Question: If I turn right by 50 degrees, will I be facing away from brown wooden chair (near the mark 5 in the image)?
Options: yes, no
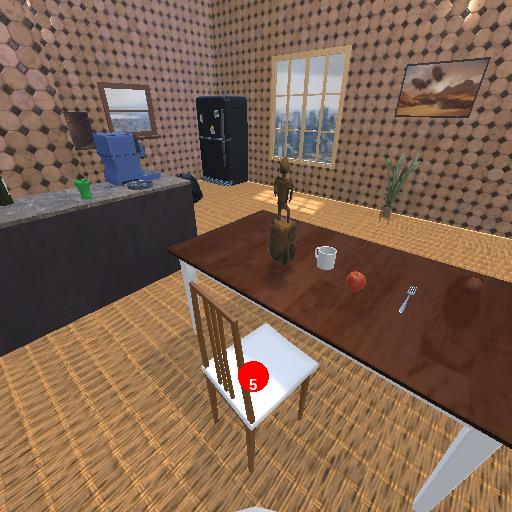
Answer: yes